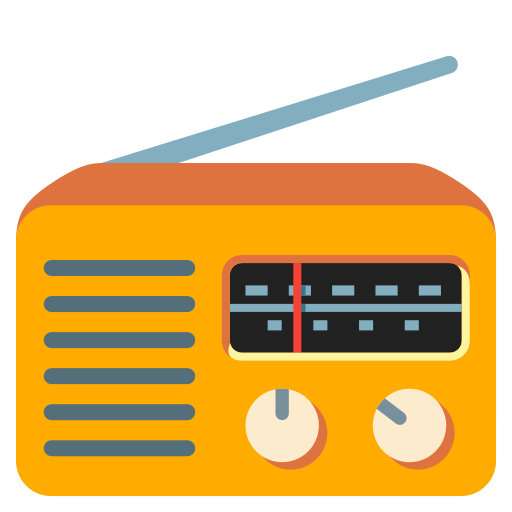
Emoji: 📻